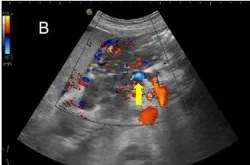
Encompassing the splenic vein.
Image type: radiology (ultrasound)